Question: I need to validate a textbox that will accept a list of names and email addresses that are separated by commas. For an example check the picture below.
> How I want to separate by name and emails:

The code example is if I only separate by email address and I want to extend such a feature.
'''
for (var i = 0; i < $scope.emailAddresses.length; i++) {
var addr = $scope.emailAddresses[i];
if (addr.address !== null && addr.address !== "") {
message.users.push({email: addr.address});
}
}
if($scope.massAddUsers !== undefined)
{
var massEmails = $scope.massAddUsers.split(",");
for(var j = 0; j < massEmails.length; j++)
{
var massEmailAddr = massEmails[j];
if (massEmailAddr !== null && massEmailAddr.trim() !== "") {
message.users.push({email: massEmailAddr.trim()});
}
}
}
'''
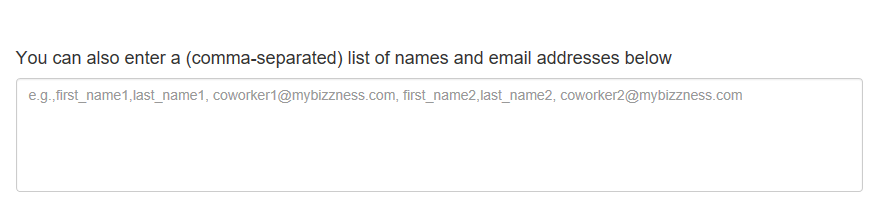
Answer: You should simply split the string first at every comma separated value, then loop through the array, up until there are only 3 elements left. Using splice, you can create a new array everytime and assign 'firstName', 'lastName' and 'email' to those array elements, because you know they belong together.
'''
// Get the string
var content = $scope.theUserInput;
// Split string at every comma, which makes every comma seperated value an array element
var array = content.split(',');
// For every array element as long as there are at least 3 left
while(array.length > 2) {
// Take first 3 array element (e.g. felix, fritz, mail@a.com) and assign it to variables: first, last and email
const [first, last, email] = array.splice(0,3);
// Do your email verification here ...
// then push to array all together:
$scope.users.push({
firstname: first,
lastname: last,
email: email
});
'''
A complete example: <URL>